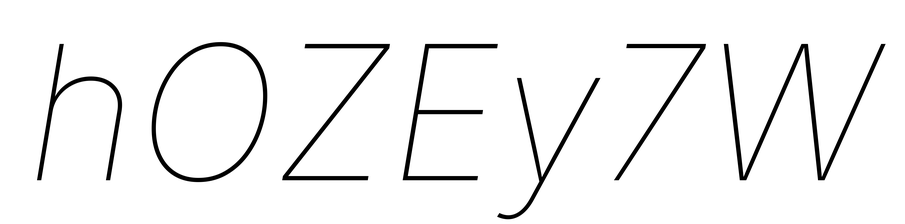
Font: Inter-Italic_Thin_Italic